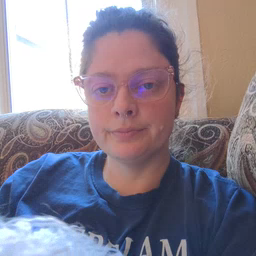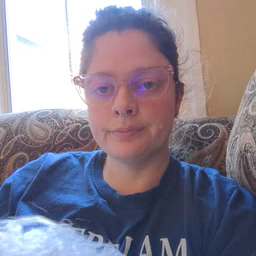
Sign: doll